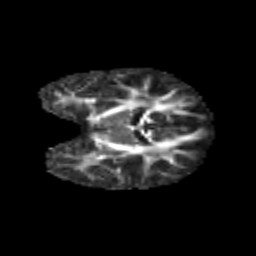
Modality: FA
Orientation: coronal
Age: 6
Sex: female
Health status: healthy